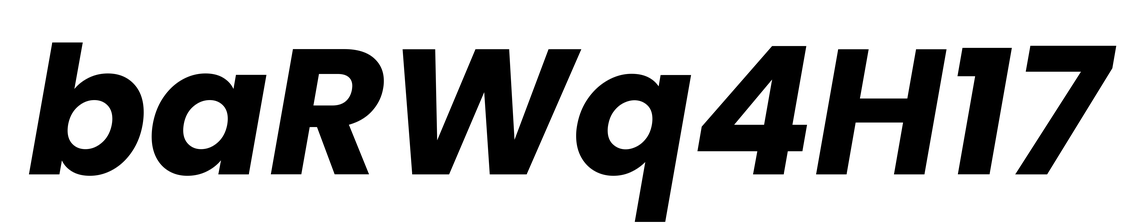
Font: Poppins-BoldItalic